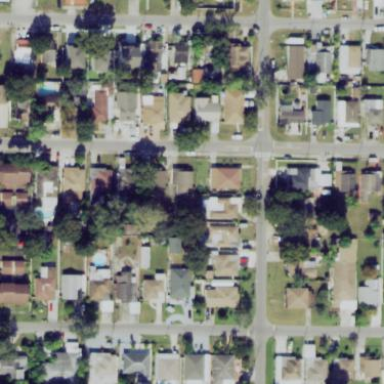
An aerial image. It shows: Single-family residential area.